Interaction volume radius: 5 \u00c5
Interaction volume height: 25 \u00c5
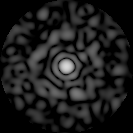
Disorder parameter: 0.8013